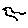
Label: bird